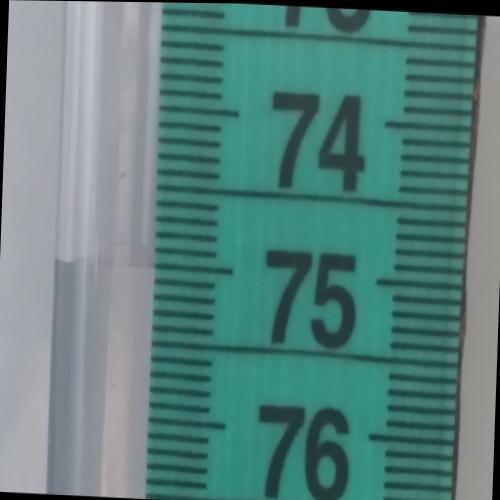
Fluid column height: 75.0 cm